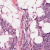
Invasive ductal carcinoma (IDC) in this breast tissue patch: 1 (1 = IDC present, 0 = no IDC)